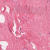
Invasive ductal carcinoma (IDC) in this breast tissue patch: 0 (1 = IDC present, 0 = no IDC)